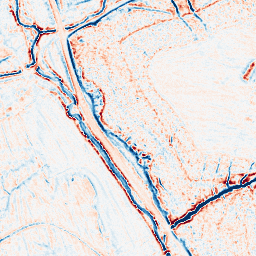
Category: edge_preserving
Decomposition family: bilateral
Decomposition parameters: d: 9
sigma_color: 100
sigma_space: 75
Upsampling method: quartic
Upsampling parameters: scale: 2
Upsampling scale: 2